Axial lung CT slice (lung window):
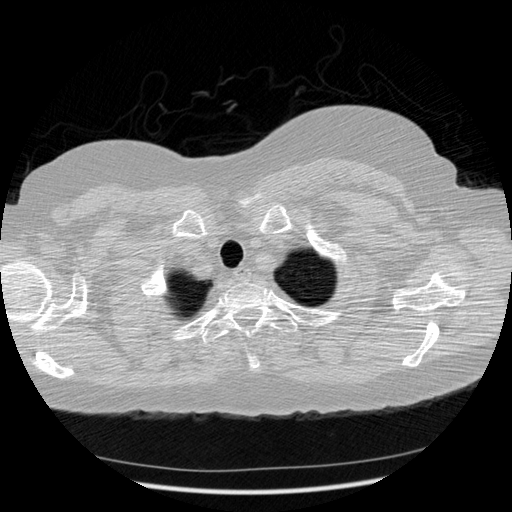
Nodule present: no